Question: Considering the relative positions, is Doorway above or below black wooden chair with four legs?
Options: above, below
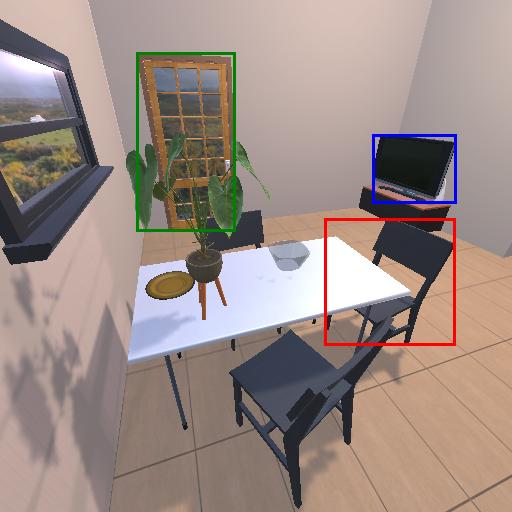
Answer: above